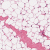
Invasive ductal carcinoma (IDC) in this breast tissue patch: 0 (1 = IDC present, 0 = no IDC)